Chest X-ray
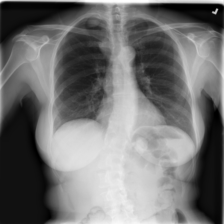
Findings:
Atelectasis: negative
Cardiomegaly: negative
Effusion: negative
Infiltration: negative
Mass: positive
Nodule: negative
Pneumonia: negative
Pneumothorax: negative
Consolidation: negative
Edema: negative
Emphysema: negative
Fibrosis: negative
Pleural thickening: negative
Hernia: negative